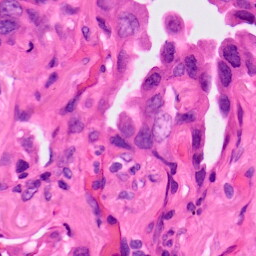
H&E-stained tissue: Lung